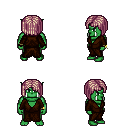
a pixel art fantasy rpg character, male body template, orc, green skin, brown robe, metal pants, white blonde pageboy hairstyle, bracelets, four views (front, back, left, right), 2x2 character sprite sheet, small pixel art, hard edges, no anti-aliasing